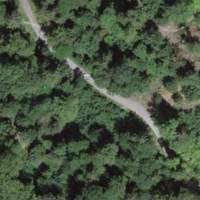
EUNIS habitat code: 44
Species observed at this site:
Taxus baccata